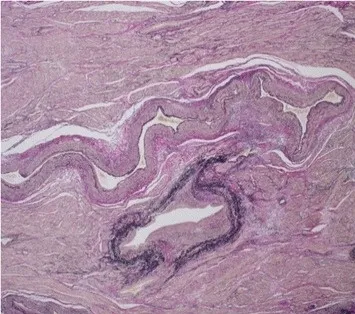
Microscopic examination shows many dilated thick-walled vessels of varying caliber in the myometrium (hematoxylin-eosin staining; magnification 100x).
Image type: pathology (h&e)